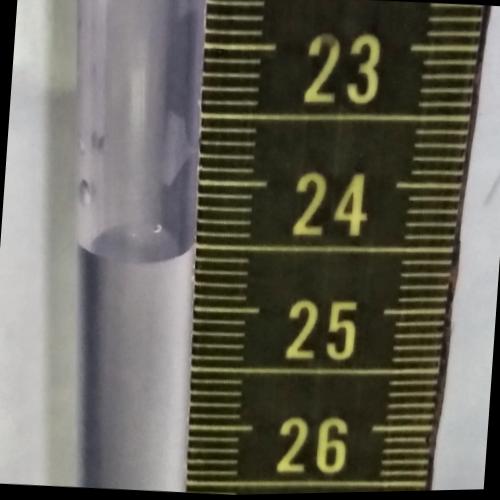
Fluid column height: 24.6 cm